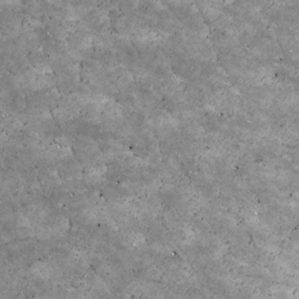
Label: non_frost